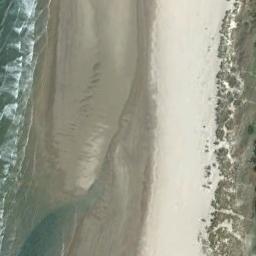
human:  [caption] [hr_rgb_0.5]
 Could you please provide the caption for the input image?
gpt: There were large white waves near the beach .

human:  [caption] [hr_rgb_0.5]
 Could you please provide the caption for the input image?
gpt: The beach consists of light green seawater and a cream yellow coast with sparse green plants .

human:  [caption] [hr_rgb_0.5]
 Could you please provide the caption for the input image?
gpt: The green sea and wet white sandy beaches .

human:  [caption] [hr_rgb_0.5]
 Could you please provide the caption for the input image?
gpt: The beach with white sand and dense green plants on the beach .

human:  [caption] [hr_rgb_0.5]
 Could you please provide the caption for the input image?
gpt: The grass is beside the beach .